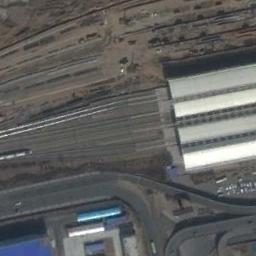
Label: railway_station